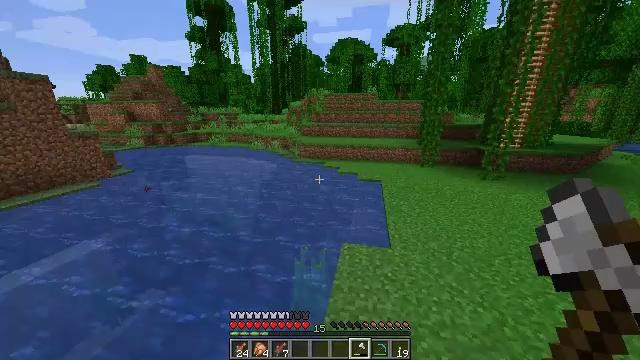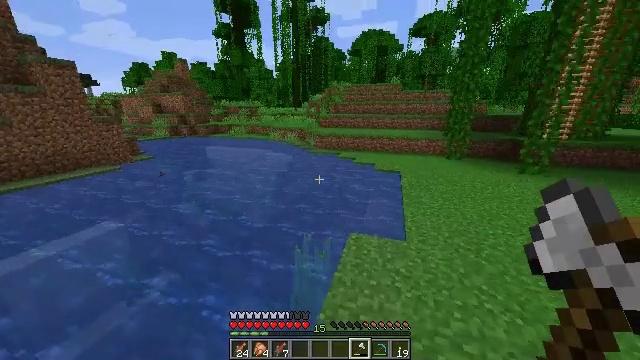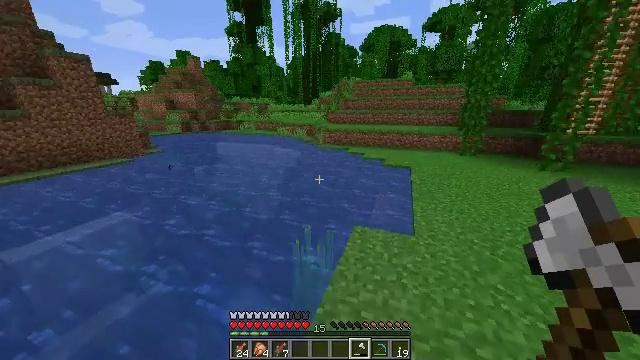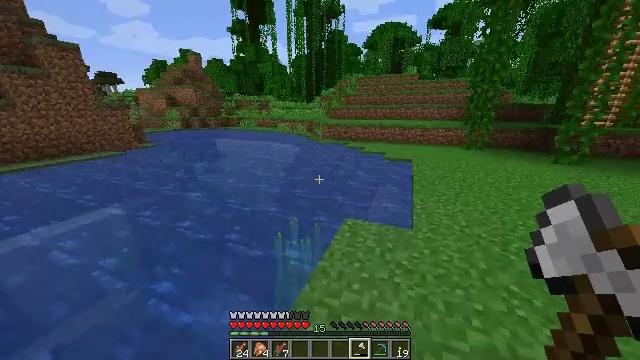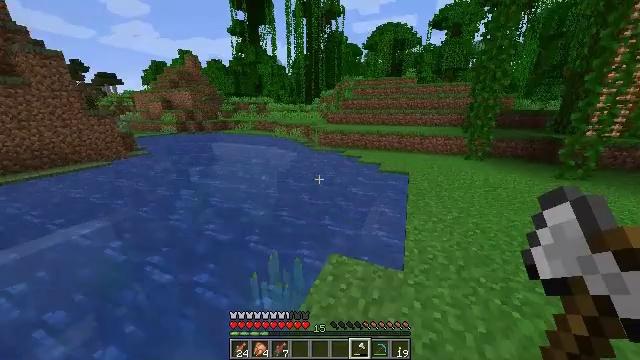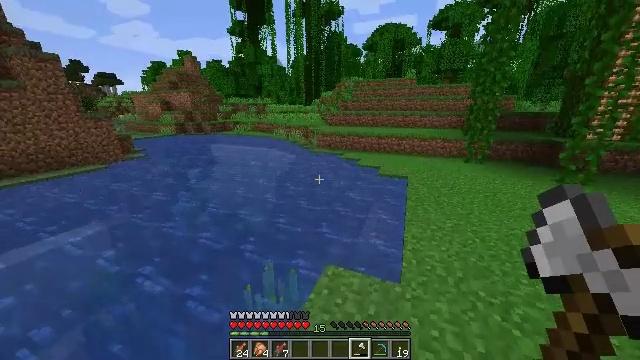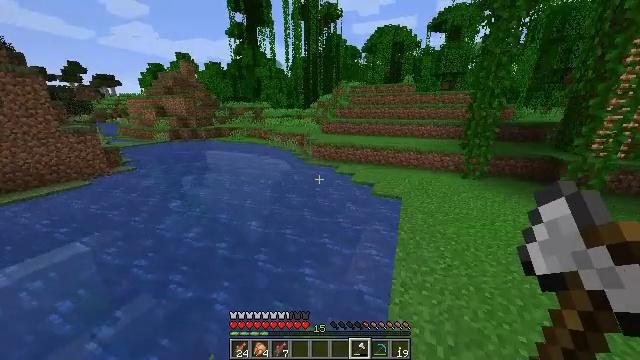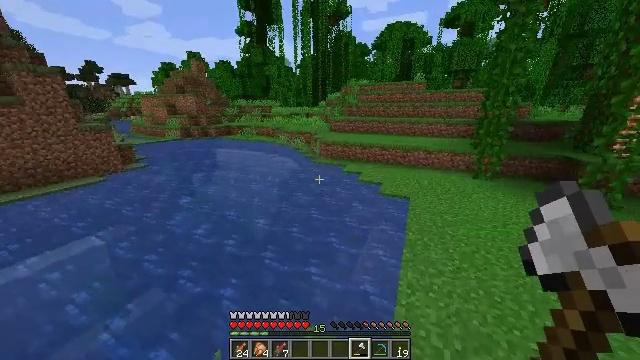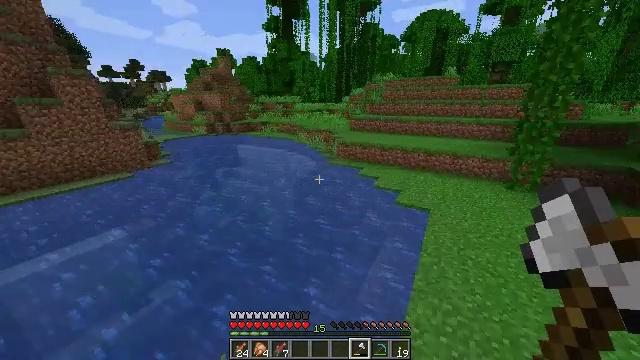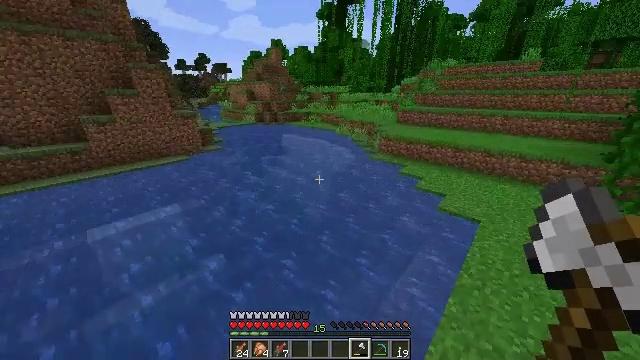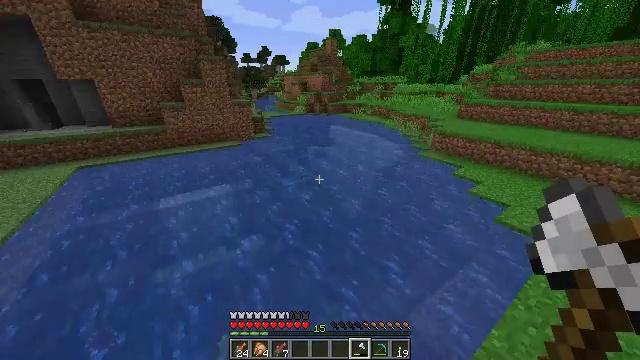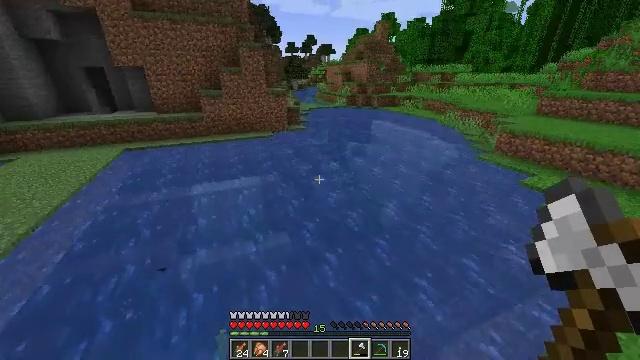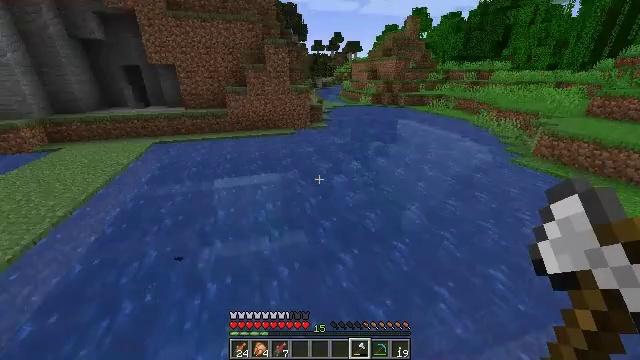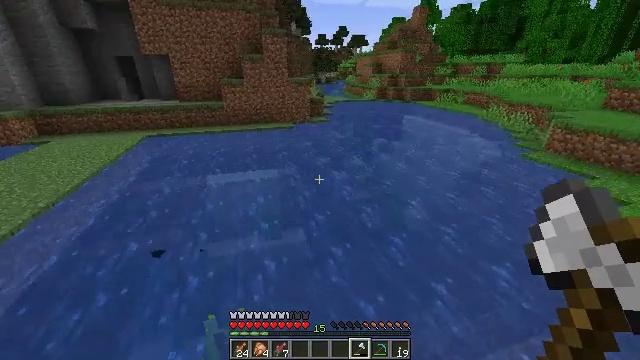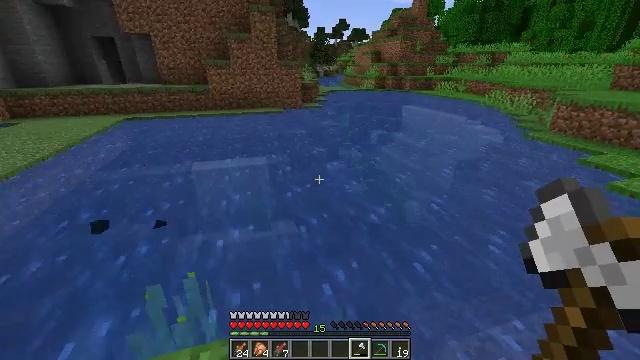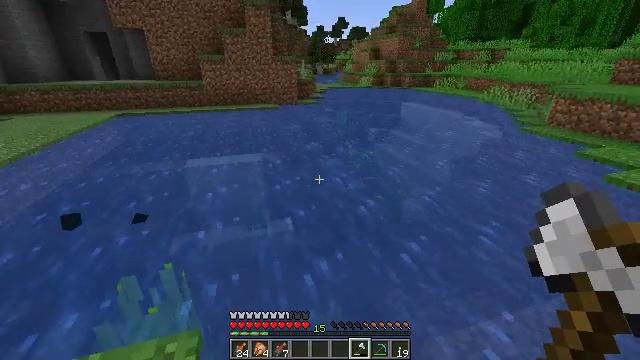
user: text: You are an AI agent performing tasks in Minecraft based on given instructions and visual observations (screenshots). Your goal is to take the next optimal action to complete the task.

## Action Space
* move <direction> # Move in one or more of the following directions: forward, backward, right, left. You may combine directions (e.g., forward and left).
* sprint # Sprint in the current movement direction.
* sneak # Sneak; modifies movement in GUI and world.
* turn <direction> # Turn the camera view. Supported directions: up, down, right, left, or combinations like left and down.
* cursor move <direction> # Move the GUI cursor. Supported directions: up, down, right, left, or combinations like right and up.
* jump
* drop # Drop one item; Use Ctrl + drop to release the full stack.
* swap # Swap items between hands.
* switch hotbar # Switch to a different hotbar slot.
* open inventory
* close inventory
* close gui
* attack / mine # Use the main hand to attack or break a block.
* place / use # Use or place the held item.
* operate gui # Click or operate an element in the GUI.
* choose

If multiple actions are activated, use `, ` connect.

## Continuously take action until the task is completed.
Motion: motion action
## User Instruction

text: Hunt fish.
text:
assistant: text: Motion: move forward and move right, sprint, turn left, jump
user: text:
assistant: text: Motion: move forward and move right, sprint, turn left, jump
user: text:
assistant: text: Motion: move forward and move right, sprint, turn left, jump
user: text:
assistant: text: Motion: move forward and move right, sprint, jump
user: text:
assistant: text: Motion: move forward and move right, sprint, jump
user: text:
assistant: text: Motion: move forward and move right, sprint, jump
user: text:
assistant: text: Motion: move forward and move right, sprint, turn left, jump
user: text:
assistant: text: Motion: move forward and move right, sprint, turn left and down, jump
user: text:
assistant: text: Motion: move forward and move right, turn left and down, jump
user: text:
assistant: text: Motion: turn left and down, jump
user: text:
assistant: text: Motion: turn left
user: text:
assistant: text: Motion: turn left
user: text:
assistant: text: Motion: no_op
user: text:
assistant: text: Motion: no_op
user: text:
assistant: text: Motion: no_op
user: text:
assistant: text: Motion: no_op
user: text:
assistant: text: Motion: no_op
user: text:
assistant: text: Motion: no_op
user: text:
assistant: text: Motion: no_op
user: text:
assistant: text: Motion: no_op
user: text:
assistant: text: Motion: no_op
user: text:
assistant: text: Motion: no_op
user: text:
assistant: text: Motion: no_op
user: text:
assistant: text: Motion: no_op
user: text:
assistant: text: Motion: no_op
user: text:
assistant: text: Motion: no_op
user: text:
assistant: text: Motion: no_op
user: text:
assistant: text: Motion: no_op
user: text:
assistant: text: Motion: no_op
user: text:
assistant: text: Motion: no_op